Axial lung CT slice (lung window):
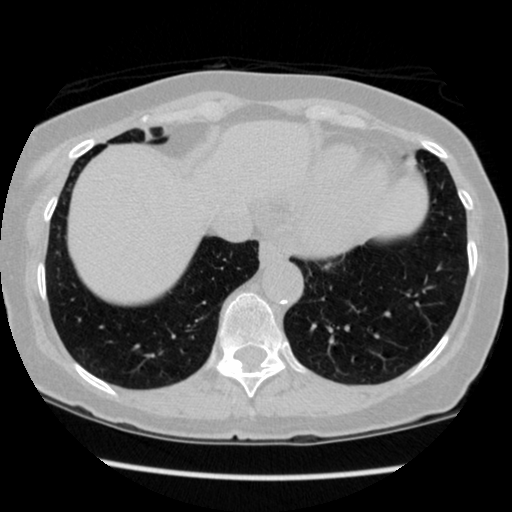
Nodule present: no